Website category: jobs
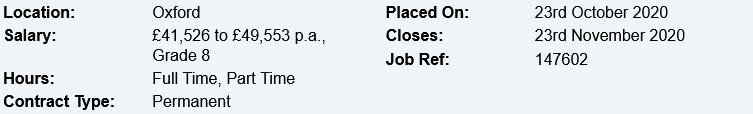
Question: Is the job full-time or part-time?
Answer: Full Time, Part Time

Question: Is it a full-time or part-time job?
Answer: Full Time, Part Time

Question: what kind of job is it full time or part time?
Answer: Full Time, Part Time

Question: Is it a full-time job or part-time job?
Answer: Full Time, Part Time

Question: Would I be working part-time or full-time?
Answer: Full Time, Part Time

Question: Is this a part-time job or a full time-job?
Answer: Full Time, Part Time

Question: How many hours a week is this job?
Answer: Full Time, Part Time

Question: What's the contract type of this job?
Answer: Permanent

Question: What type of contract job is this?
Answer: Permanent

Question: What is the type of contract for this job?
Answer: Permanent

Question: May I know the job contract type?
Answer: Permanent

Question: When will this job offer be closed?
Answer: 23rd November 2020

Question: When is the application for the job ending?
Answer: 23rd November 2020

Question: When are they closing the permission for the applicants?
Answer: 23rd November 2020

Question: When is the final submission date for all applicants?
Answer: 23rd November 2020

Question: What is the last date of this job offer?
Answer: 23rd November 2020

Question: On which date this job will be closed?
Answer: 23rd November 2020

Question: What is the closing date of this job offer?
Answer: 23rd November 2020

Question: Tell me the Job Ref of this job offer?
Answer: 147602

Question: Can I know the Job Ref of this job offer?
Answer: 147602

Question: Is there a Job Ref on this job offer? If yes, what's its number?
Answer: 147602

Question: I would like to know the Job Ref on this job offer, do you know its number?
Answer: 147602

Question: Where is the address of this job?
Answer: Oxford

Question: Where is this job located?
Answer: Oxford

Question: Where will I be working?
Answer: Oxford

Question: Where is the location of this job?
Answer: Oxford

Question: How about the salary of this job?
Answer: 41,526 to 49,553 p.a., Grade 8

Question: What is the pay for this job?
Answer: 41,526 to 49,553 p.a., Grade 8

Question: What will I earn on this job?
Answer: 41,526 to 49,553 p.a., Grade 8

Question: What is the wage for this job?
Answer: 41,526 to 49,553 p.a., Grade 8

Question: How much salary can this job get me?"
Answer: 41,526 to 49,553 p.a., Grade 8

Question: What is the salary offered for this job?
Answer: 41,526 to 49,553 p.a., Grade 8

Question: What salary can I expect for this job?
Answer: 41,526 to 49,553 p.a., Grade 8

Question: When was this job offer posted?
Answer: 23rd October 2020

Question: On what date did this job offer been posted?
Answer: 23rd October 2020